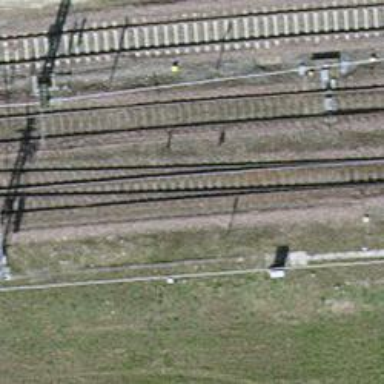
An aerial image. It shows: Railway signal.